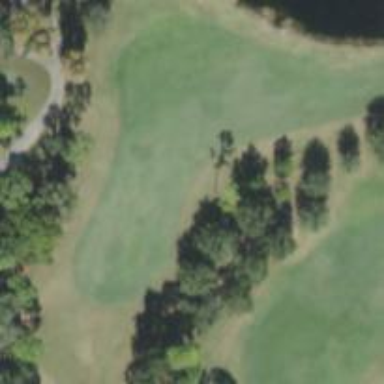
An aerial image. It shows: View of golf hole.